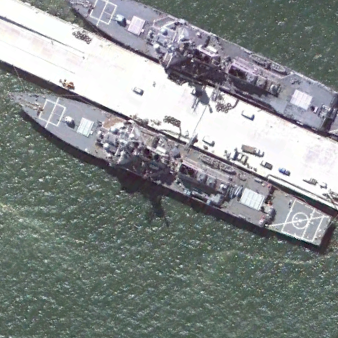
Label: destroyer